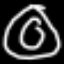
Label: donut